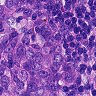
Metastatic tissue present: yes